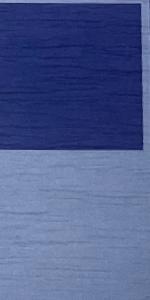
Label: Empty